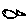
Label: fish